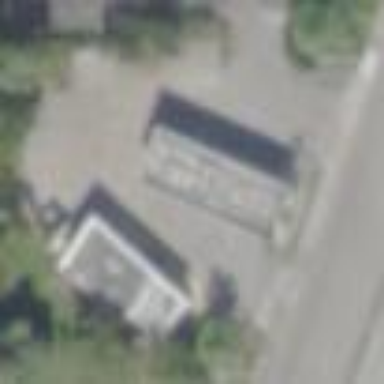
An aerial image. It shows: Fuel station.